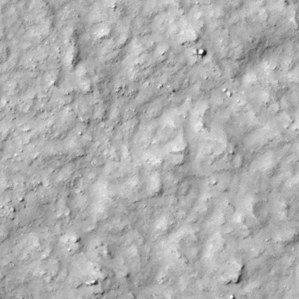
Label: non_frost